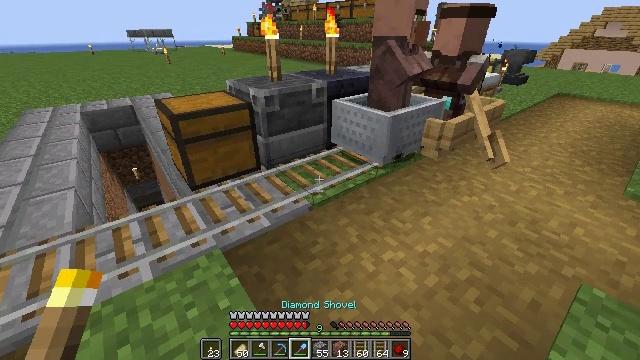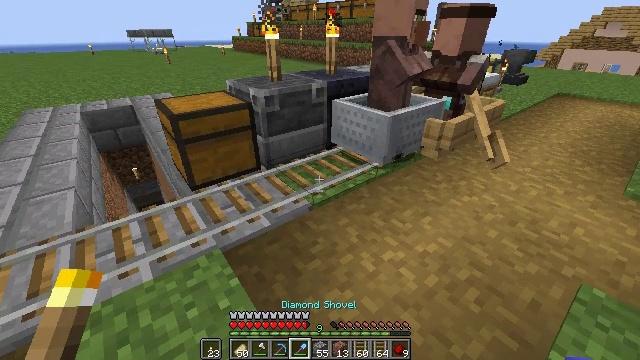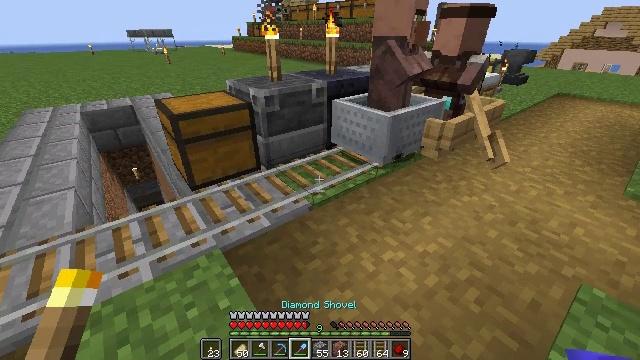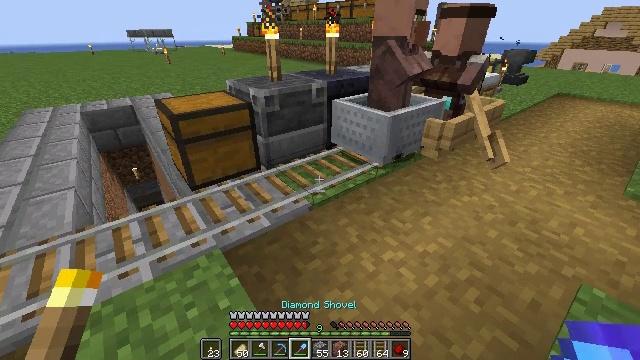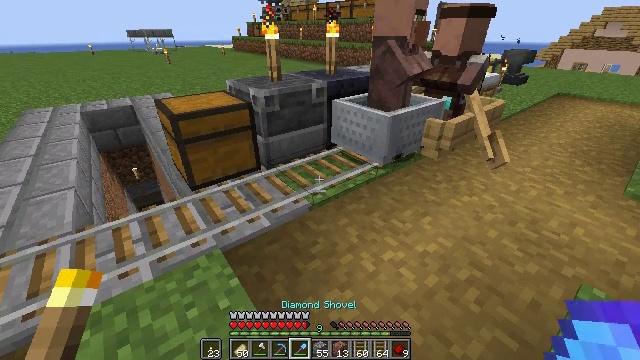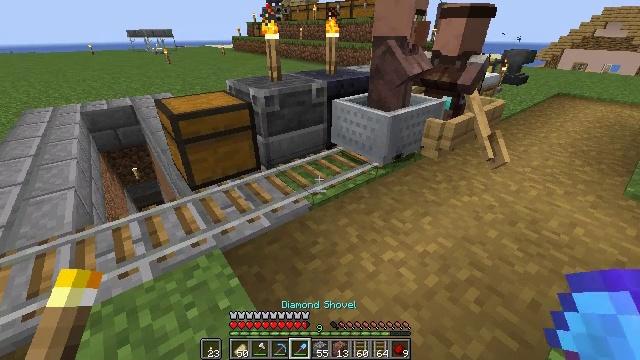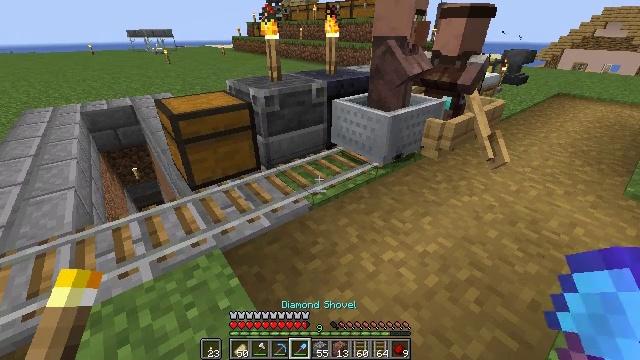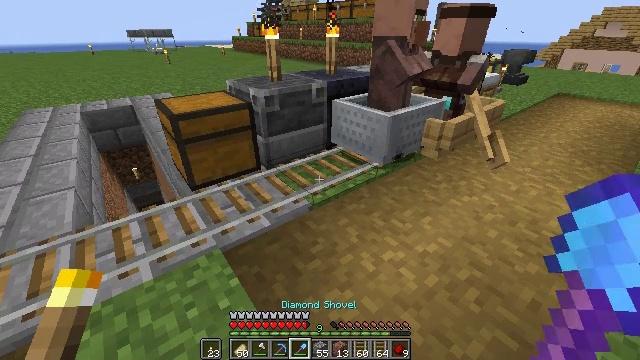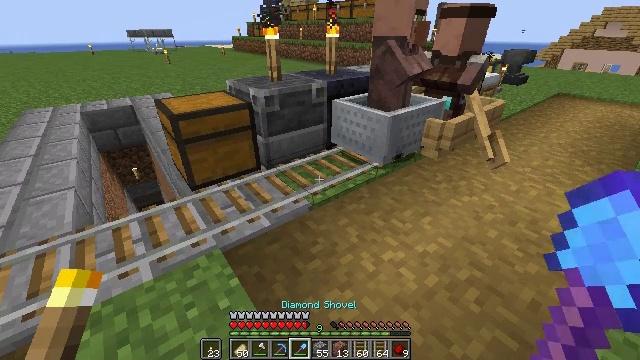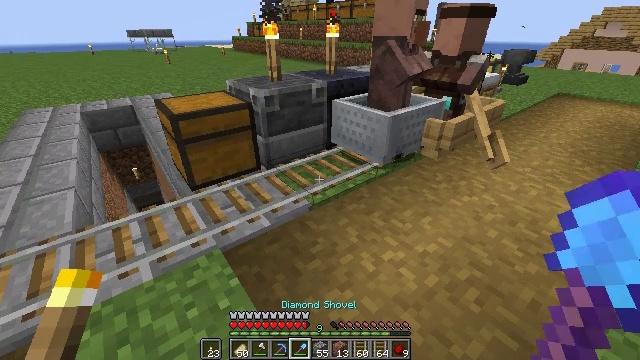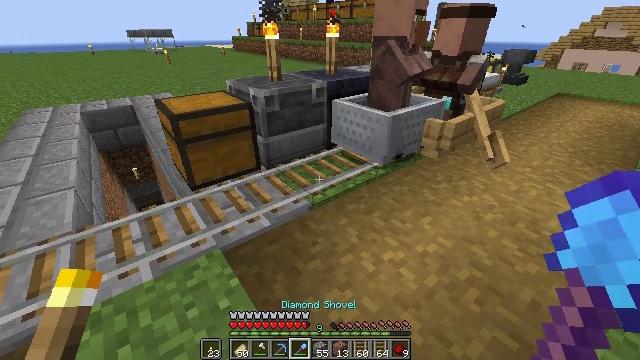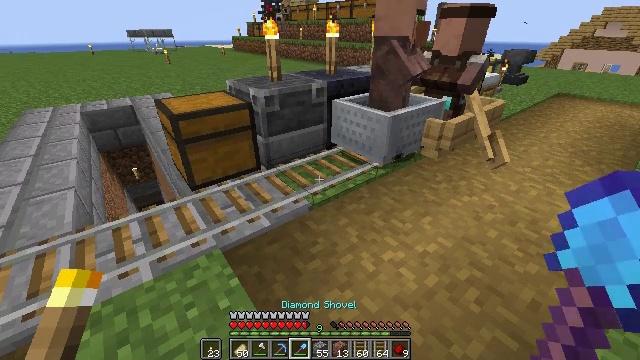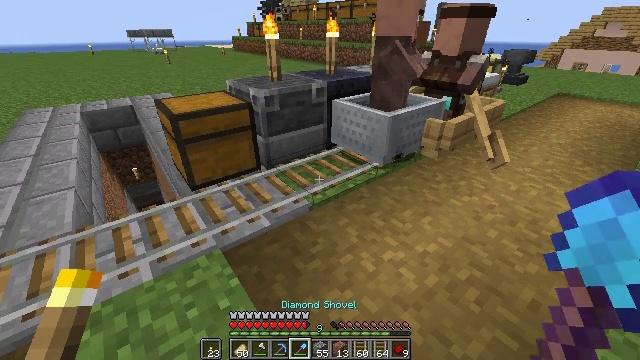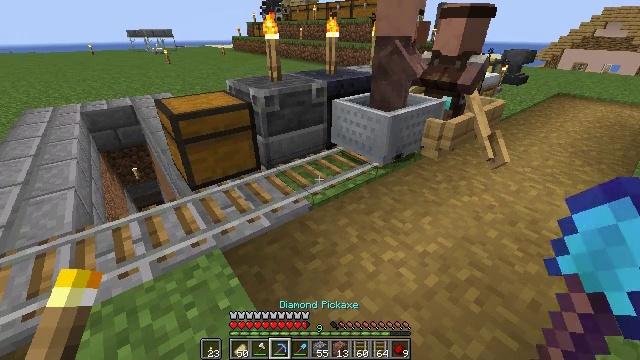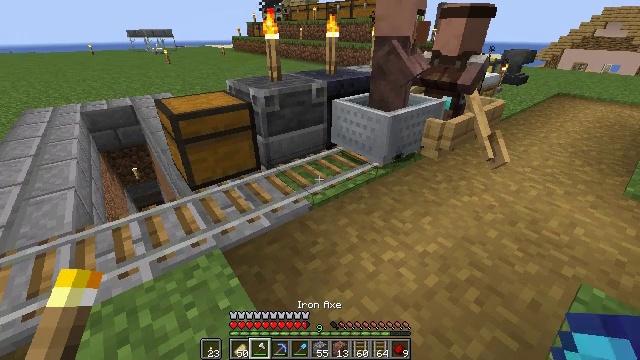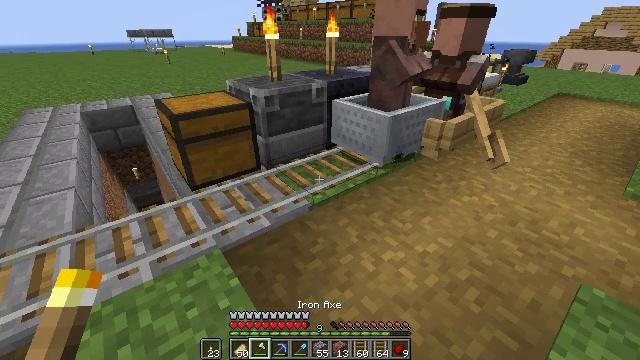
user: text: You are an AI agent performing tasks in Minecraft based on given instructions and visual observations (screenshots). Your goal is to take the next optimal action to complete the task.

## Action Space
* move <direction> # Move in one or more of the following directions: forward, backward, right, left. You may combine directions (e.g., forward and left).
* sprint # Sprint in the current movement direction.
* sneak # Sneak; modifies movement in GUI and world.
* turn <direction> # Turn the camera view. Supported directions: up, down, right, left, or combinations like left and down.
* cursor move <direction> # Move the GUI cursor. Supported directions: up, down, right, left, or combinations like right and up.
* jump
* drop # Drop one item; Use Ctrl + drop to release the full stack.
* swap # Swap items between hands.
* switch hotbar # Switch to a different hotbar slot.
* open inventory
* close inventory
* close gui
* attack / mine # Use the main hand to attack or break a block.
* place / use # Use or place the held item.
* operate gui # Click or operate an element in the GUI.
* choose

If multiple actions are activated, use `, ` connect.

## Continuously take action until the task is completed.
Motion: motion action
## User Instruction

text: Pick up the rail by attacking it.
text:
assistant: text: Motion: no_op
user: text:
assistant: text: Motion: no_op
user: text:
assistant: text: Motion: no_op
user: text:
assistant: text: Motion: no_op
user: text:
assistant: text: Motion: no_op
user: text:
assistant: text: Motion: no_op
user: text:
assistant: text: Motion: no_op
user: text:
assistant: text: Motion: no_op
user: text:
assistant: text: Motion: no_op
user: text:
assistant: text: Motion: no_op
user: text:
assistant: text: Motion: no_op
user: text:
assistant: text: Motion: no_op
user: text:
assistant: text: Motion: no_op
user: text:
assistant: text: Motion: no_op
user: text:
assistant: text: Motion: no_op
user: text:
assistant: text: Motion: no_op
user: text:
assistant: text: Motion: no_op
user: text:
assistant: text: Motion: no_op
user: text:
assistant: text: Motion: no_op
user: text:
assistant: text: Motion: no_op
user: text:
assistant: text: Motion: no_op
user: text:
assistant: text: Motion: no_op
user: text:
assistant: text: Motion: no_op
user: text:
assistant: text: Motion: no_op
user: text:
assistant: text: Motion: no_op
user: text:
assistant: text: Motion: no_op
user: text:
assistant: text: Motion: no_op
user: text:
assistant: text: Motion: no_op
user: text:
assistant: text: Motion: no_op
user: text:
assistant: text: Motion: no_op